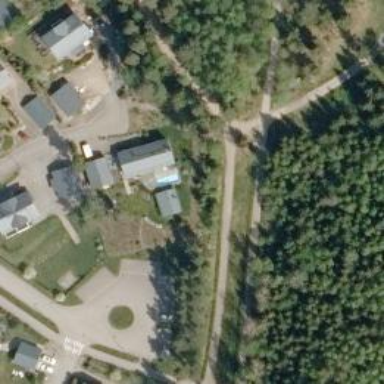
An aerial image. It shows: Track road specifically designed for nordic activities. The track is groomed for both classic and skating styles.